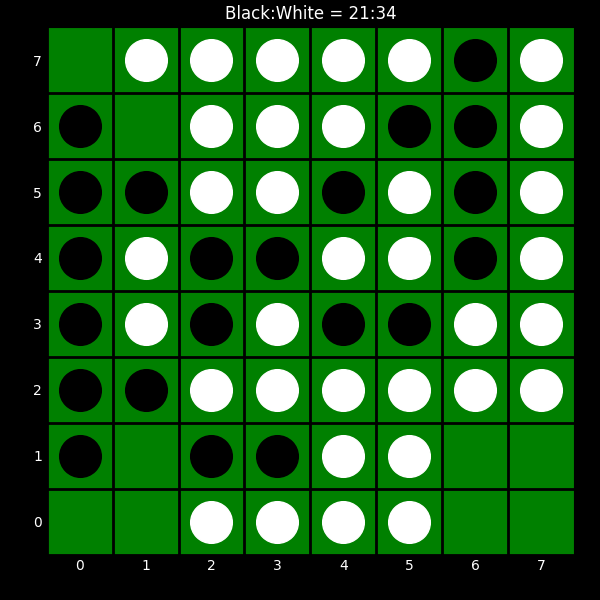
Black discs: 21
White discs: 34